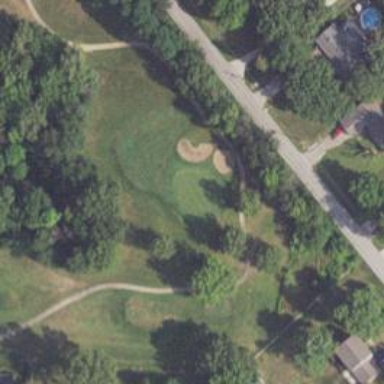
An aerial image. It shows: Path used for both walking and golf.